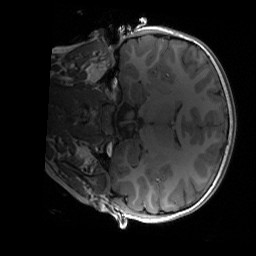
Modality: T1w
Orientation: coronal
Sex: male
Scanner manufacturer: siemens
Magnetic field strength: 3 T
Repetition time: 1.9 s
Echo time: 0.00243 s